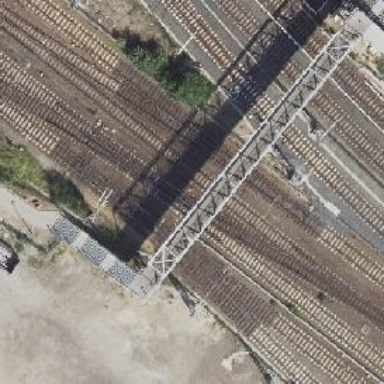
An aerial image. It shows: Railway track with contact line for electrification.